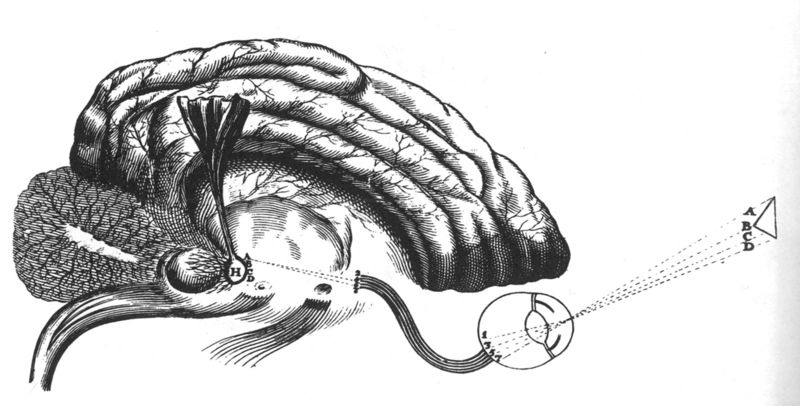
Titel: Diagrams of the visual pathways from Descartes
Künstler: R. Descartes
Schlagwörter: dreieck, zeichnung, anatomie, auge, verbindung, höhle, studie, buchstaben, gewebe, drache, winkel, biologie, augapfel, gehirn, abcd, sehnerv, stammhinr, großhirn